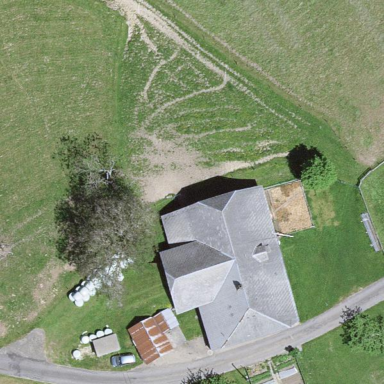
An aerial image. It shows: Farm building.